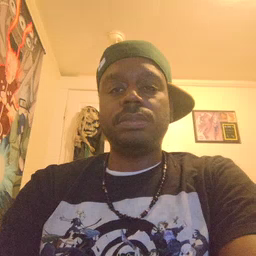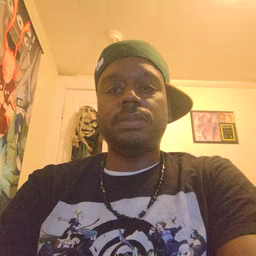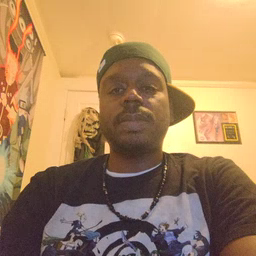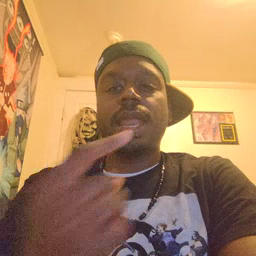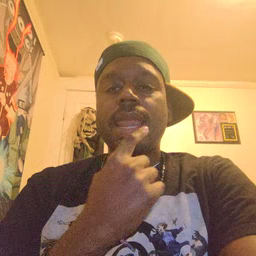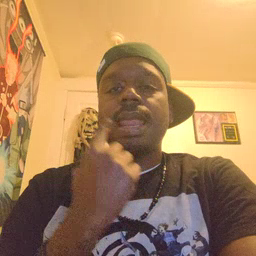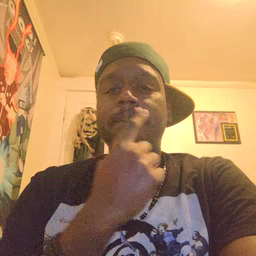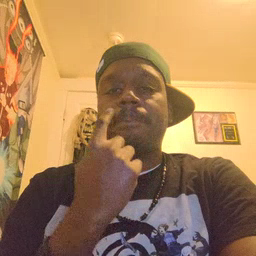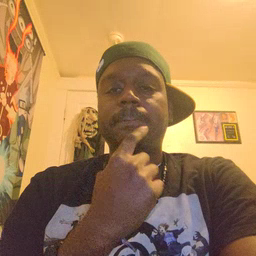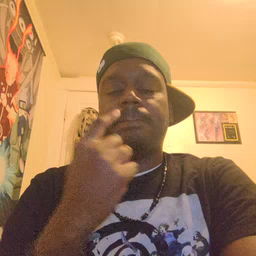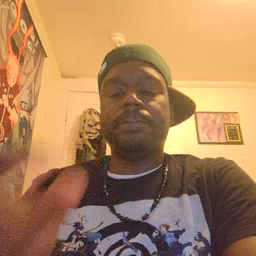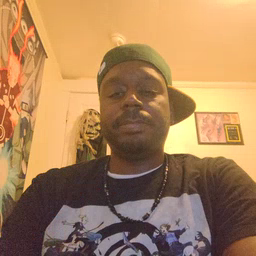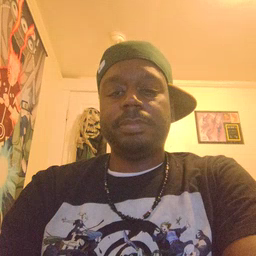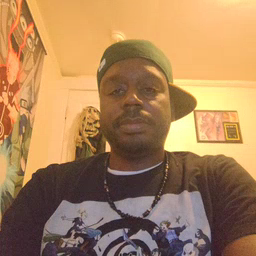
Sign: lips